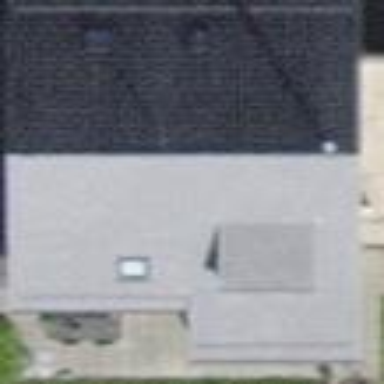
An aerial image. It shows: Detached building with gabled roof.